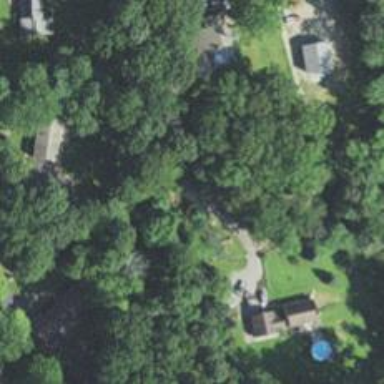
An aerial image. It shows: Residential driveway serving as service road.